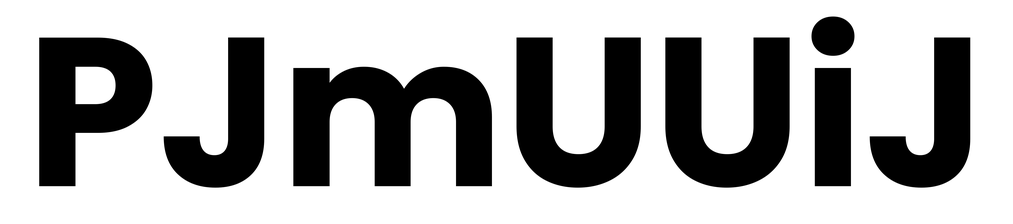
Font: Poppins-Bold